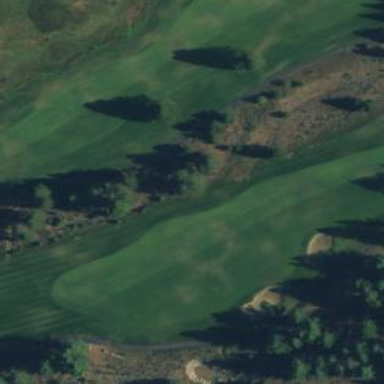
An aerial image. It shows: View of golf hole.